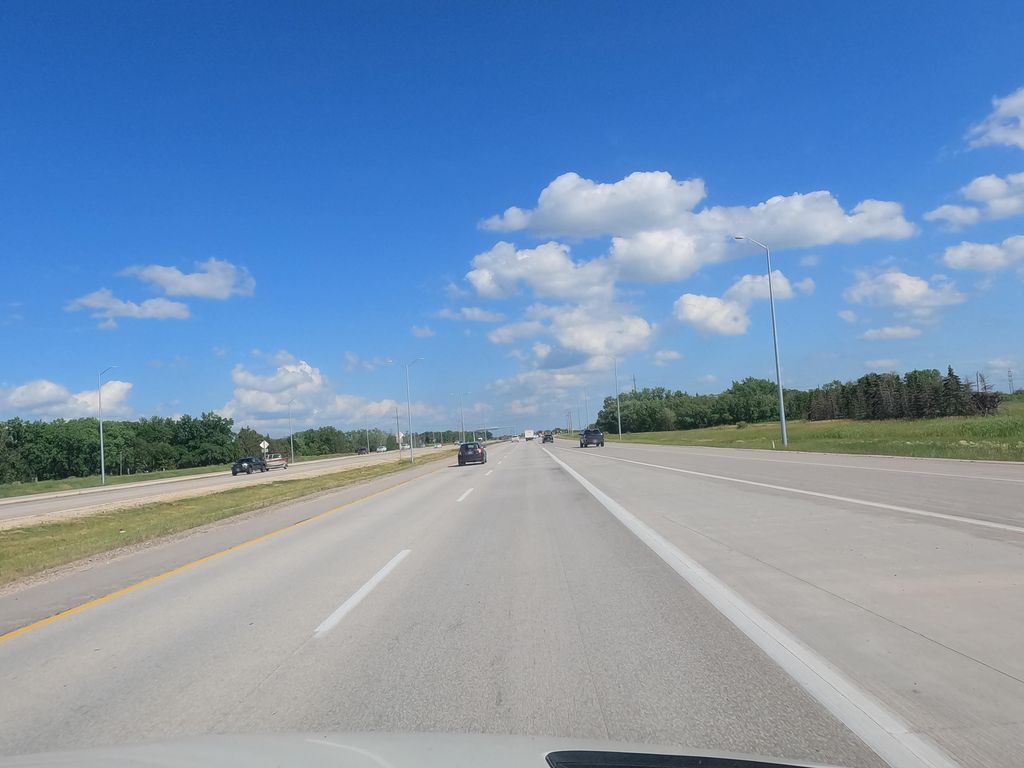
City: winnipeg